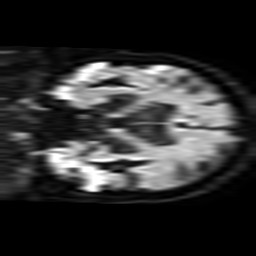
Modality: TRACE
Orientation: coronal
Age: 82
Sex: male
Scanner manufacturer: philips
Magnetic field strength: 3 T
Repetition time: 3.334 s
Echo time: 0.076 s